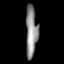
Tissue: lung
Cell type: Myeloid cells
Senescence score: 0.5648
Nuclear area (px): 590
Mean DAPI intensity: 140.746